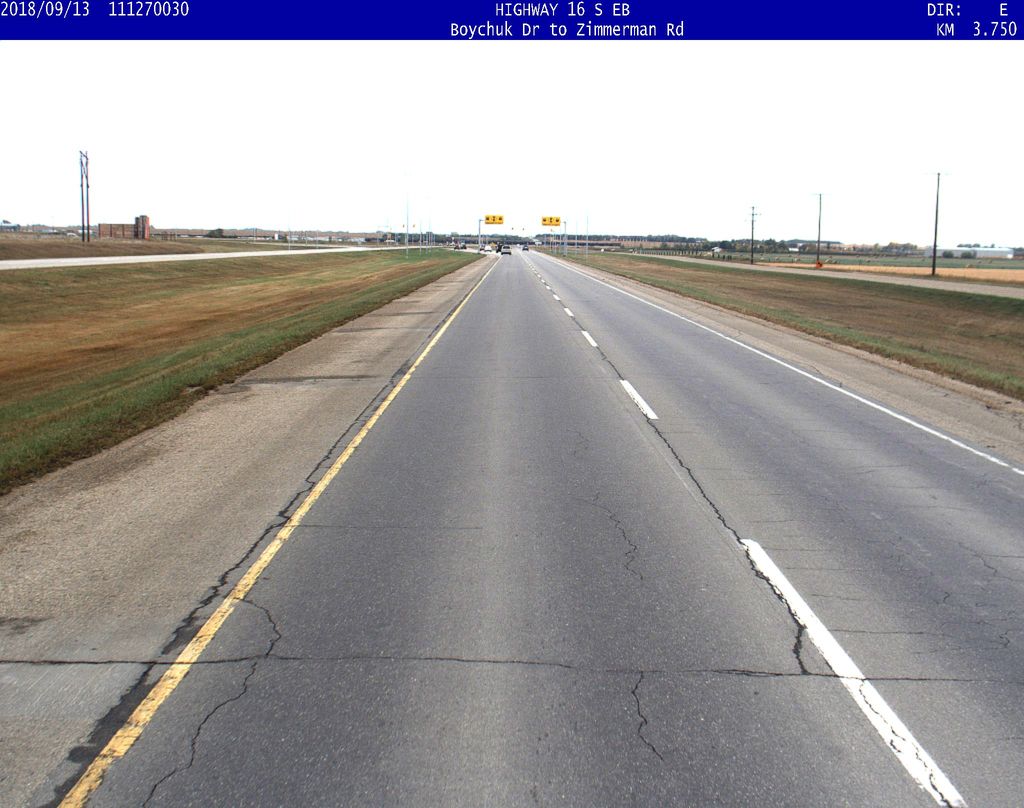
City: saskatoon